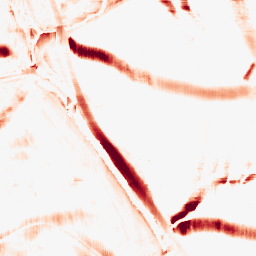
Category: morphological
Decomposition family: rolling_ball
Decomposition parameters: radius: 10
Upsampling method: bicubic
Upsampling parameters: scale: 4
Upsampling scale: 4